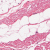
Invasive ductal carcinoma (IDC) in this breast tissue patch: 0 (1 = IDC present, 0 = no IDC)